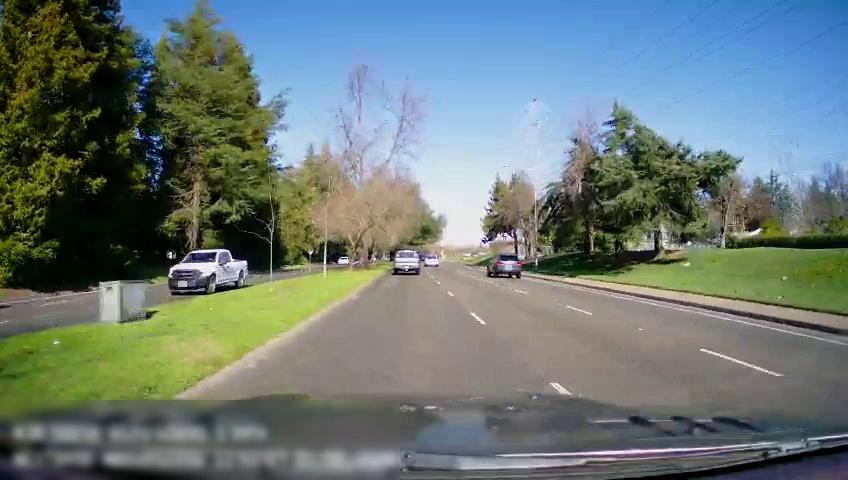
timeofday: Day
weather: Sunny
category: Drivable Space
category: Drivable Space
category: Vehicles | Truck
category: Vehicles | Car
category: Vehicles | Truck
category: Vehicles | Car
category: Vehicles | Car
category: Lanes | Current Lane
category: Lanes | Alternate Lane
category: Lanes | Alternate Lane